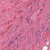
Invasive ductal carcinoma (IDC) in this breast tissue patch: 0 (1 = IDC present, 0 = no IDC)